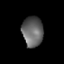
Tissue: lung
Cell type: Endothelial cells
Senescence score: 0.5442
Nuclear area (px): 622
Mean DAPI intensity: 98.76